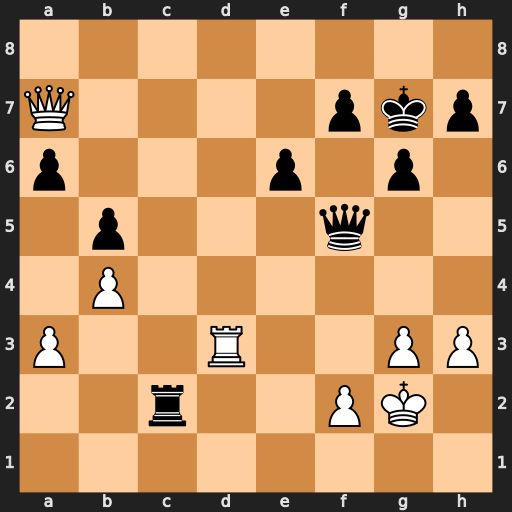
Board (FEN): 8/Q4pkp/p3p1p1/1p3q2/1P6/P2R2PP/2r2PK1/8
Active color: w
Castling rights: -
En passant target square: -
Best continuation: Rf3 Qxf3+ Kxf3